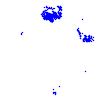
Particle: electron